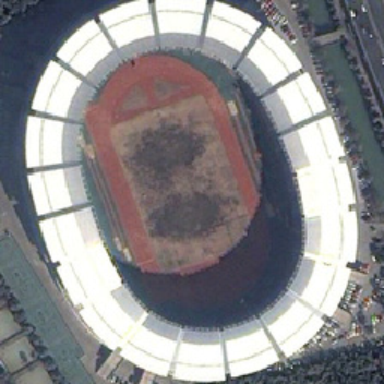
The stadium is oval in shape .